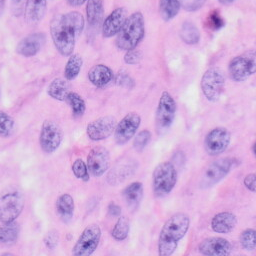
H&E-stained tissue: Skin